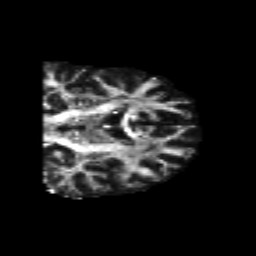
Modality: FA
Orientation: coronal
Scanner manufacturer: siemens
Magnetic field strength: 3 T
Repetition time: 6.8 s
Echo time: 0.093 s